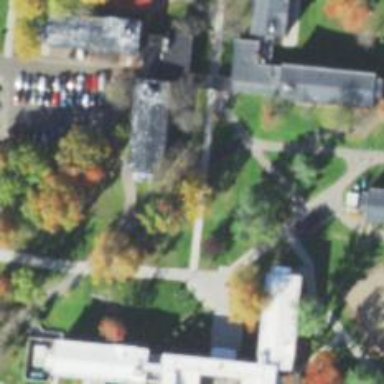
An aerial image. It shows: View of university building.